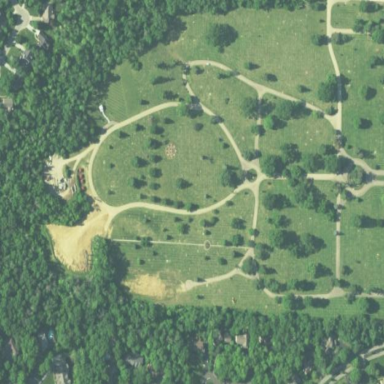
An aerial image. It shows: Cemetery.